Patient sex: M
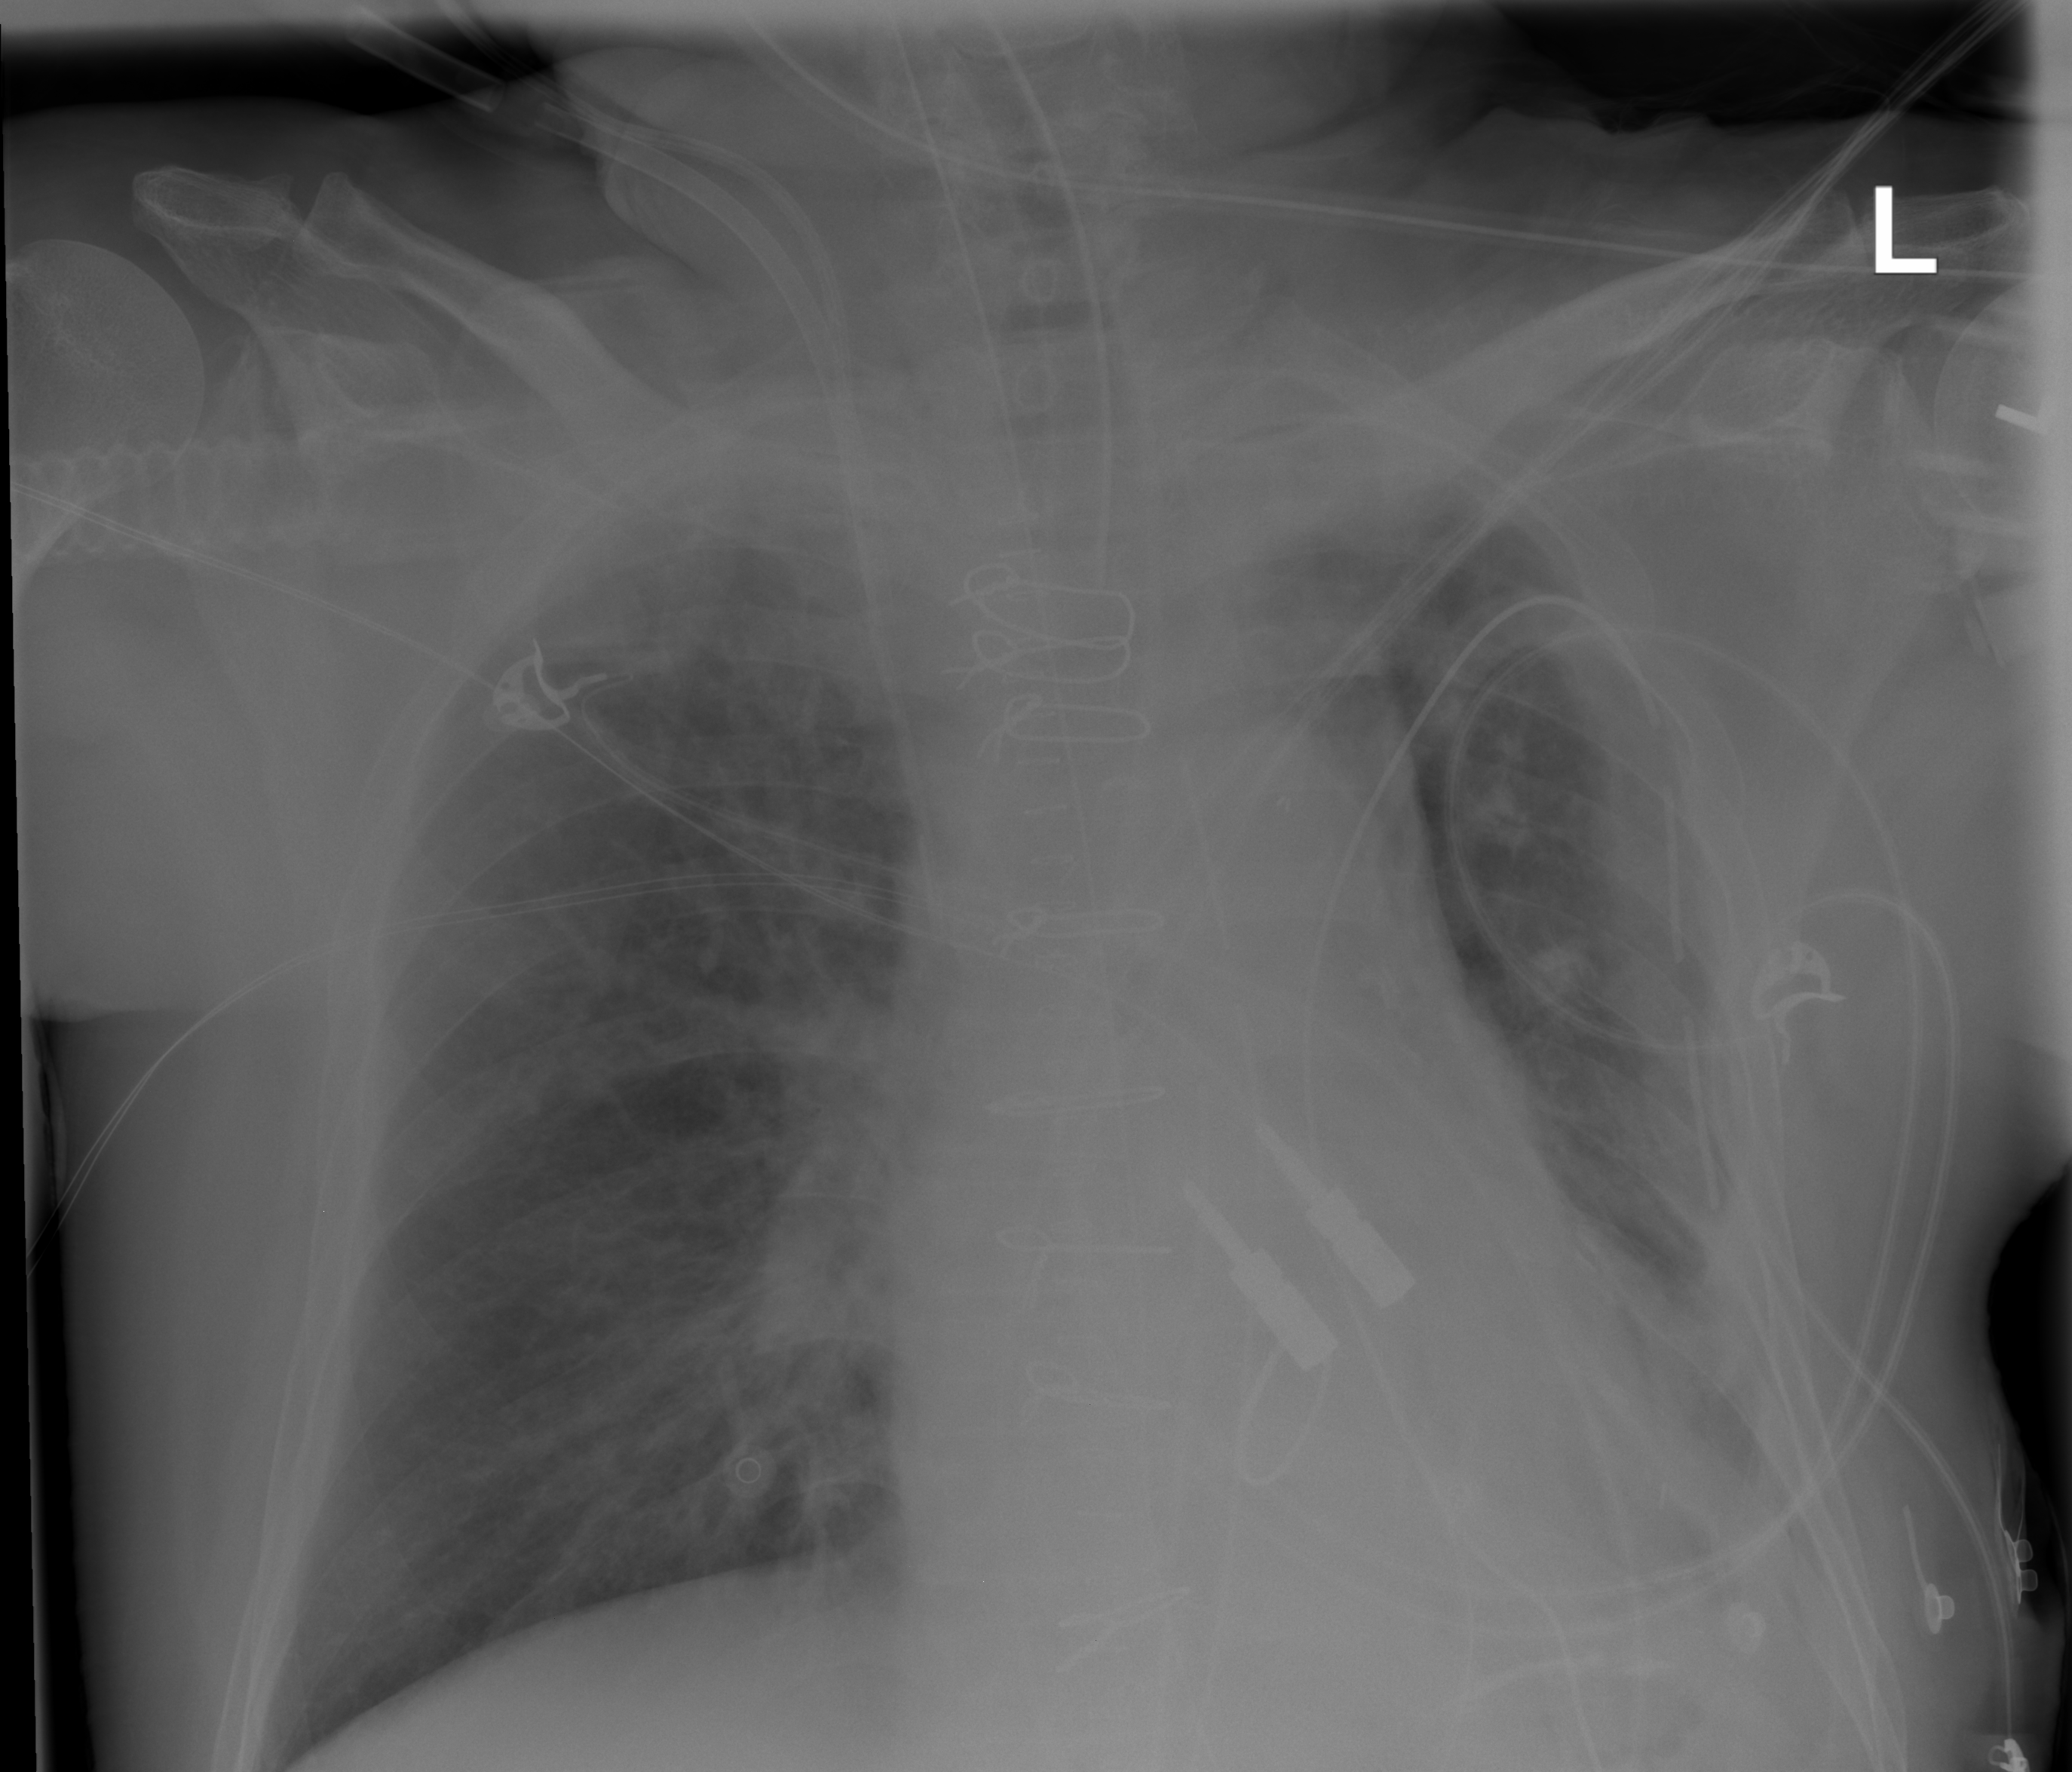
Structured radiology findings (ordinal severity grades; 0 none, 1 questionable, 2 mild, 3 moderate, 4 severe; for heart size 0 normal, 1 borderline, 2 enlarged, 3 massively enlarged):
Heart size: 1
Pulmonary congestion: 2
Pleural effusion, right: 0
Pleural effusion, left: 2
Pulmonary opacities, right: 0
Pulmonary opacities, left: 0
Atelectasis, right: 0
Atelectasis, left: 2